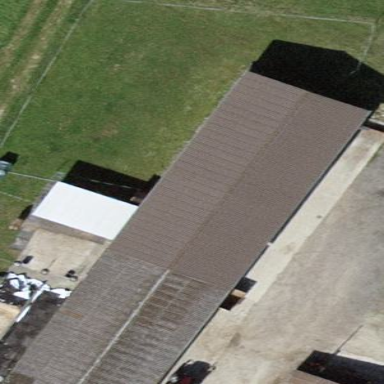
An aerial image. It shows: Shed.